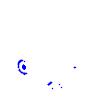
Particle: electron